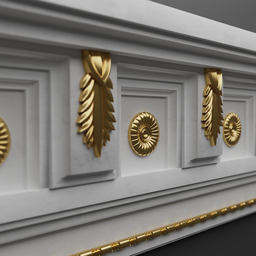
Label: decoration